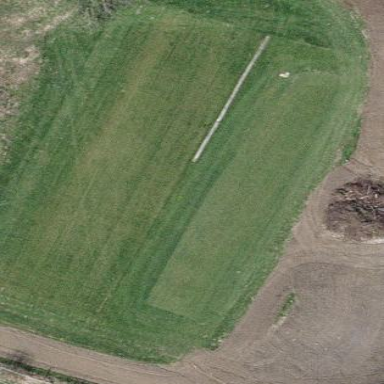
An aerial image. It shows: Green golf area with grass land use.